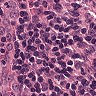
Metastatic tissue present: no